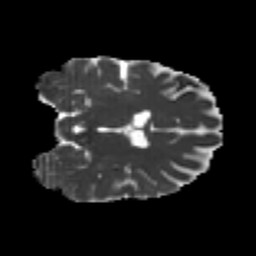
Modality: MD
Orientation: coronal
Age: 22
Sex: female
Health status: healthy
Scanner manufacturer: philips
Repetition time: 7.389 s
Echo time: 0.08599 s